В тонких пленках $\rm In-O$ при низких температурах (порядка $1~\text{K}$) наблюдается управляемый внешним магнитным полем фазовый переход сверхпроводник-диэлектрик (переход происходит при изменении внешнего магнитного поля $B$).
Часть А. Критические параметры (6.8 балла) В таблице «Экспериментальные данные» представлены измерения зависимостей $R(T)$, где $R$ — сопротивление образца, $T$ — температура, при разных внешних магнитных полях $B$. Погрешность измерения сопротивления $\varepsilon(R)=0.5\%$. На графике (см. рис) приведены примерные виды зависимостей $R(T)$ для некоторых значений $B$, указанных в таблице. Предположим, что зависимость сопротивления $R(T,B)$ имеет следующий вид: $$R(T,B) = R_C - \gamma T + A \left( B - B_C \right) T^{\alpha}, $$ где $A, R_C, B_C$~— некоторые параметры, связанные со свойствами образца. Если на кривой $R(T)$ есть точка перегиба (то есть $\dfrac{\partial R}{\partial T}=0$), то обозначим ее координаты, как $\left(T_\text{п}, R_\text{п}\right)$. Примечание: Для функции двух переменных аналогом производной выступает частная производная согласно определениям: \[ \frac{d}{dx}f(x) = \lim_{\Delta x \to 0} \frac{ f(x+\Delta x) - f(x)}{\Delta x} \] \[ \frac{\partial}{\partial x}f(x,y) = \lim_{\Delta x \to 0} \frac{ f(x+\Delta x, y) - f(x,y)}{\Delta x} \quad \] Фактически, при вычислении частой производной по $x$ мы полагаем $y$ константой и наоборот, например: \[ f(x,y) = 3x^2 + 2xy,\quad \frac{\partial}{\partial x}f(x,y) = 6x + 2y,\quad \frac{\partial}{\partial y}f(x,y) = 2x \]
Выведите аналитическую зависимость $R_\text{п}$ ($T_\text{п}$).
Определите $B_C$.
Определите $R_C$ двумя способами.
Часть B.Вероятность описания эксперимента (3.2 балла) Оценка погрешности физической величины $X$ позволяет рассчитывать вероятность, с которой ее значение лежит в интервале $[a,b]$. Для оценки вероятности $p$ того, что результат эксперимента описывается математическим выражением используется критерий $\chi^2$ (хи-квадрат), рассчитываемый по следующей формуле: \[ \chi^2 = \sum\limits_{i=1}^{N} \left( \frac{R_\text{теор} - R_\text{эксп}}{\Delta R} \right)^2 \] При количестве точек $N=150$ таблица соответствия $p$ и $\chi^2$: (Таблица вероятностей)
Определите параметры $\gamma$ и $\alpha$.
Посчитайте $\chi^2$ (определение в примечании) зависимостей $R(T)$ для каждого $B$.
Используя таблицу из примечания, оцените вероятность согласно которой формула $f={R(T,B)}$ описывает зависимость $R(T,B)$ для любых (укажите каких) $150$ точек.
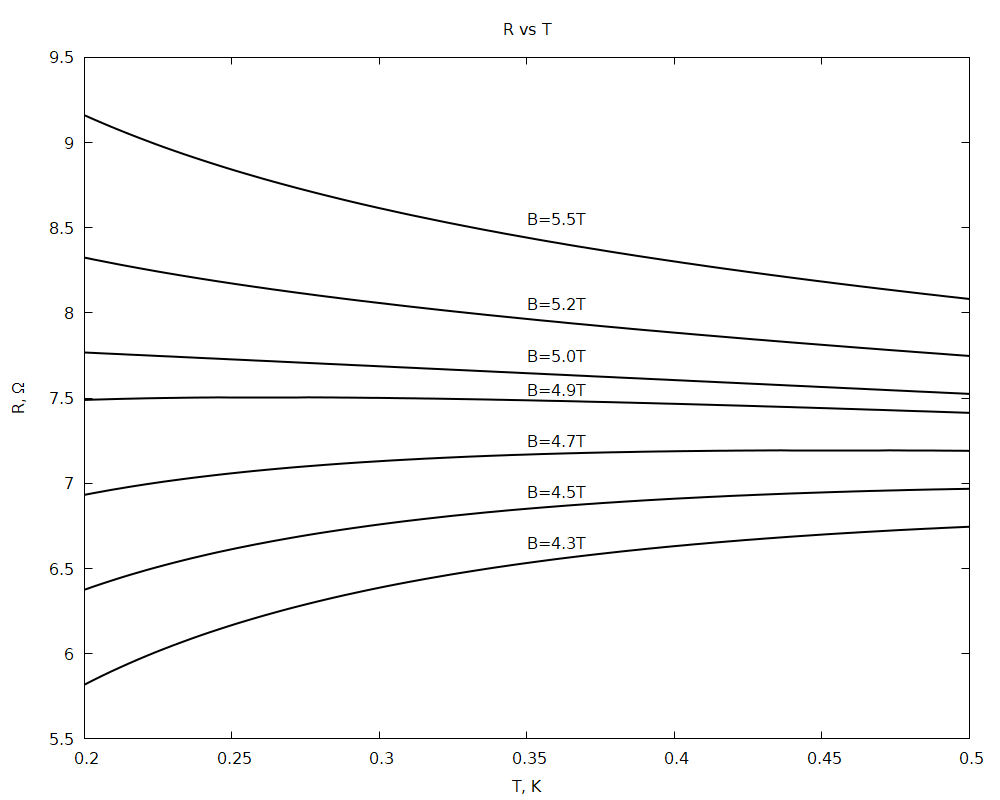
Выведите аналитическую зависимость $R_\text{п}$ ($T_\text{п}$).
Решение: \[ \frac{\partial R}{\partial T} = -\gamma + A\left( B-B_C\right) \alpha T_\text{п}^{\alpha-1} = 0 \] Учитывая $f={R(T,B)}$: $$R_\text{п} = R_C - \gamma T_\text{п} + \frac{\gamma}{\alpha} T_\text{п} $$

Определите $B_C$.
Решение: Выберем кривую наиболее близкую к прямой. Кривые, соответствующие прямым построены для $B=4.9; 5.0~\text{T}$, поэтому $B_C=4.9; 5.0~\text{T}$. Для подтверждения правильности выбора можно использовать среднеквадратичное отклонение точек от прямой или любой другой аналогичный критерий.

Определите $R_C$ двумя способами.
Решение: При $B$ близких к $B_C$ зависимость $R$ vs $T$ — линейная со свободным членом $R_C= 7.93~\text{k}\Omega$. Зависимость $R_\text{п}$ vs $T_\text{п}$ — линейная со свободным членом $R_C = 7.8~\text{k}\Omega$

Определите параметры $\gamma$ и $\alpha$.
Решение: Коэффициентом наклона линейной зависимости $R$ vs $T$ при $B=5.0~\text{T}$ является $-\gamma = -0.81\dfrac{\Omega}{\text{K}}$. Коэффициент наклона линейной зависимости $R_\text{п}$ vs $T_\text{п}$ — $\gamma\left(-1 + \dfrac{1}{\alpha} \right)=-1.6\dfrac{\Omega}{\text{K}}$. Поэтому $\alpha \approx -1$

Посчитайте $\chi^2$ (определение в примечании) зависимостей $R(T)$ для каждого $B$.
Решение: Построим график $R-R_C+\gamma T$ vs $\left(B-B_C\right)T^\alpha$. Из графика определим $A=0.56\dfrac{\Omega \text{K}}{\text{T}}$. Далее посчитаем $\chi^2$:

Используя таблицу из примечания, оцените вероятность согласно которой формула $f={R(T,B)}$ описывает зависимость $R(T,B)$ для любых (укажите каких) $150$ точек.
Решение: Посчитаем $\chi^2 = 169$ для первых 150 точек (упорядочены по возрастанию $B$), т.е. вероятностью $p \approx 20\%$ теория описывавет эксперимент.
Темы:
PE, Обработка данных, Анализ данных, Хи-квадрат, Электромагнетизм, 2021, Сборы XY, X